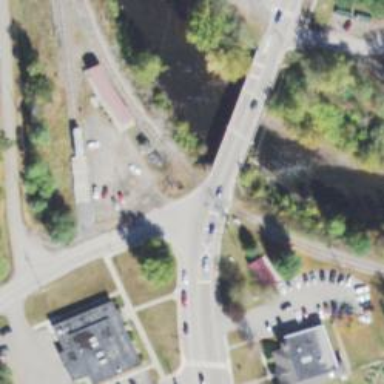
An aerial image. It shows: Primary highway bridge with asphalt surface. There is sidewalk on the left.